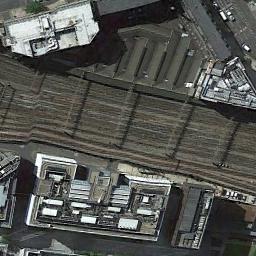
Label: railway